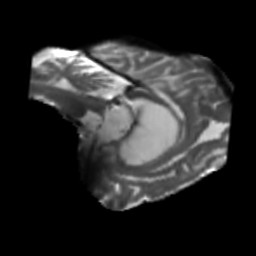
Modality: T2w
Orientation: sagittal
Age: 71
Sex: female
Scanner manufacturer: siemens
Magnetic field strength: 3 T
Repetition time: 5.47 s
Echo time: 0.0854 s